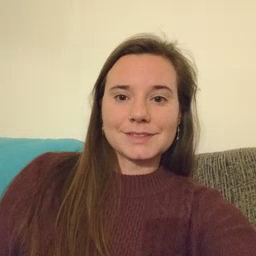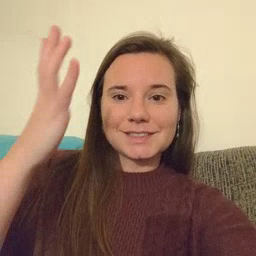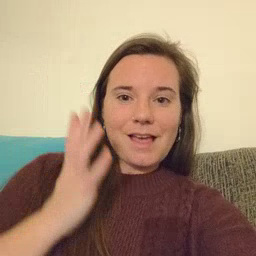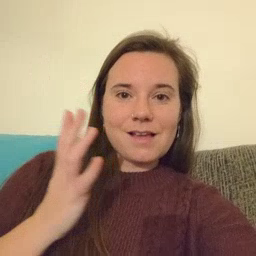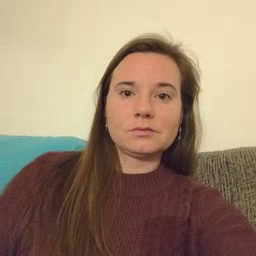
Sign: sad